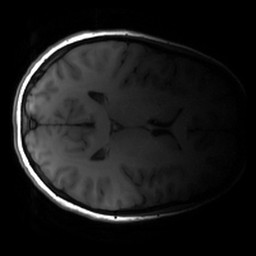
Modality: T1w
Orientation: axial